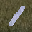
Label: 1